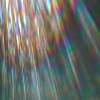
Label: sunburn